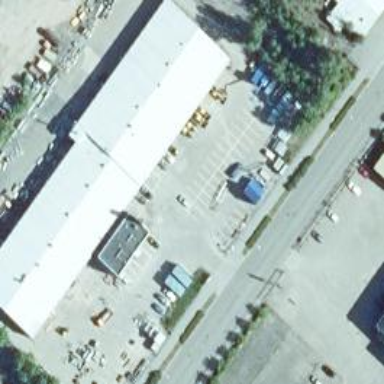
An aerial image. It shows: Industrial building.